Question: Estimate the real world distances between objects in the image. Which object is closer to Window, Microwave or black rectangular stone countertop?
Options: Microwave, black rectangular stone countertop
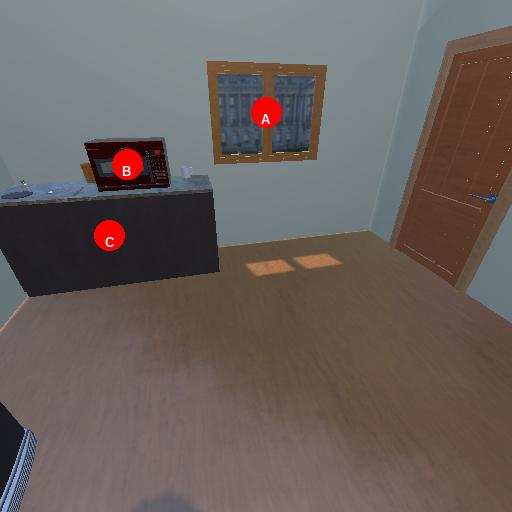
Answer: Microwave